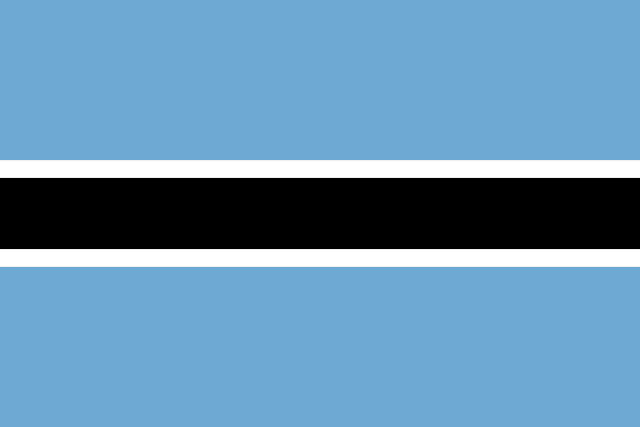
Country: Botswana
Country code: bw